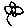
Label: flower